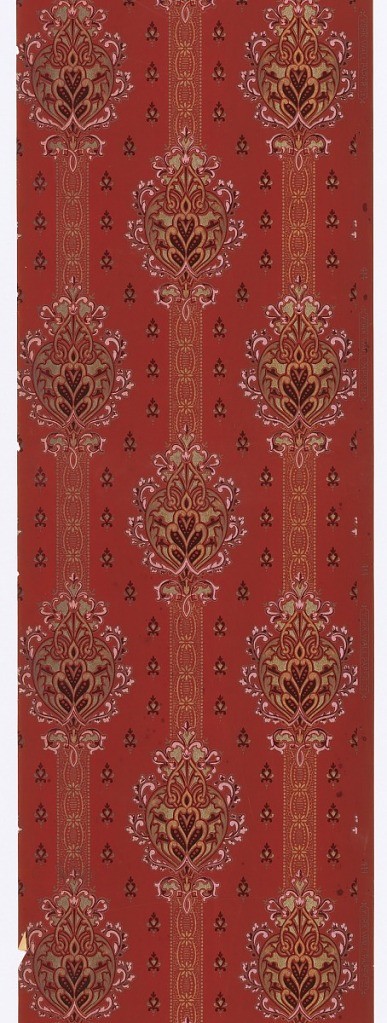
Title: Sidewall
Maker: York Wall Paper Company, 1895
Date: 1905–1915
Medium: Machine-printed paper
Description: Large-scale foliate medallion on stripe pattern. Small medallion motifs fill the background. Printed in metallic gold, pink, and red on red ground.